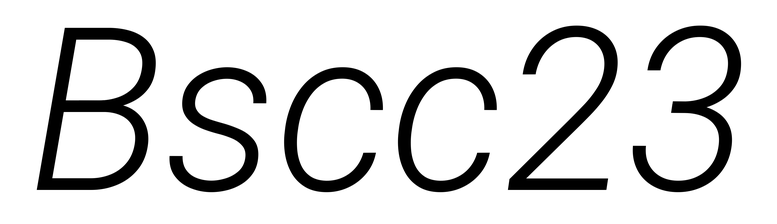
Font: Roboto-Italic_Light_Italic